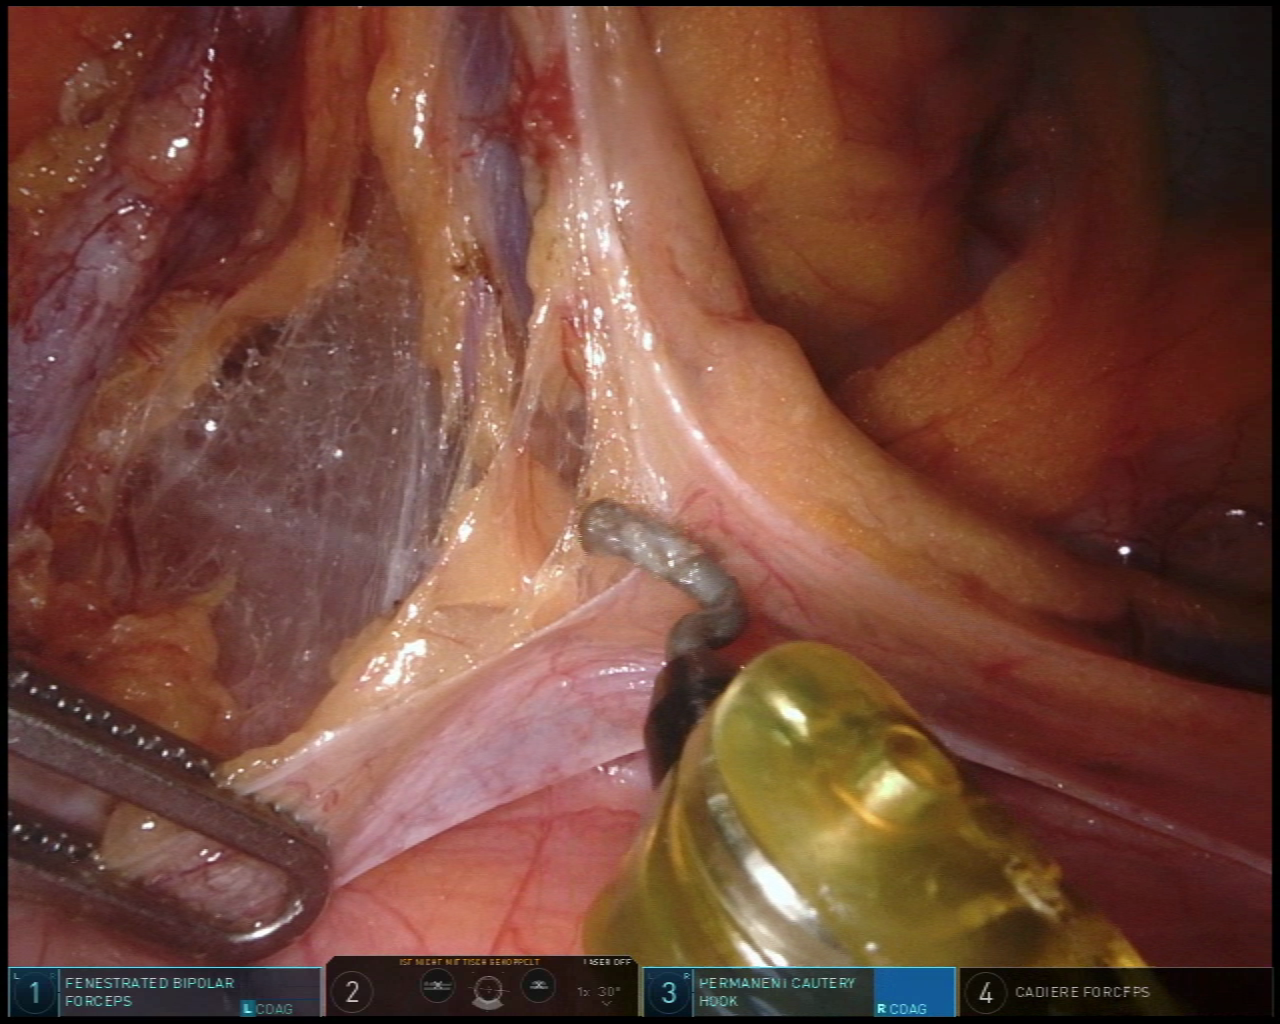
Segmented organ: intestinal_veins
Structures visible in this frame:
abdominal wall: no
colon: yes
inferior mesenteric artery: no
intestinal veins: yes
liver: no
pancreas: no
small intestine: no
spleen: no
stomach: no
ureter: no
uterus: no
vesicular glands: no